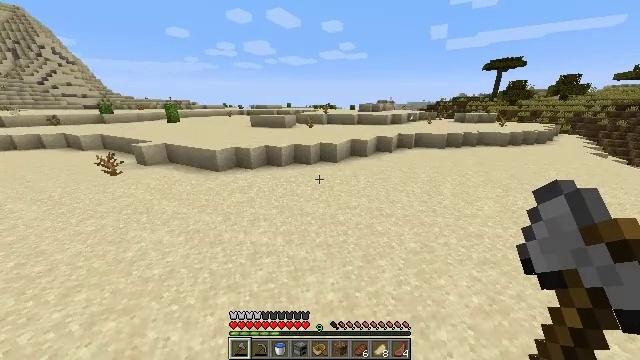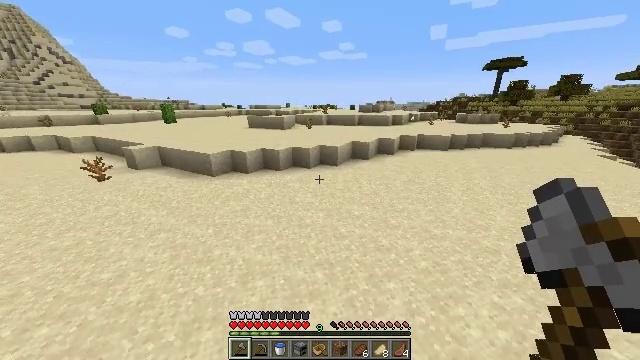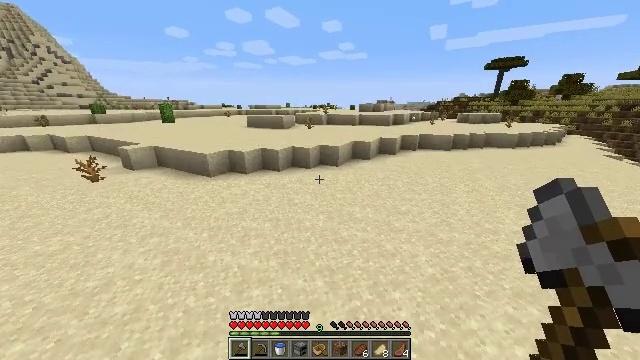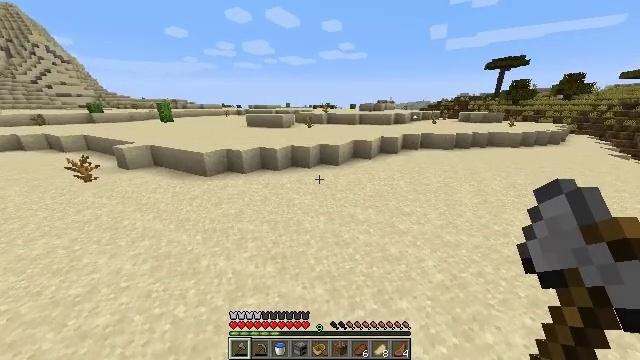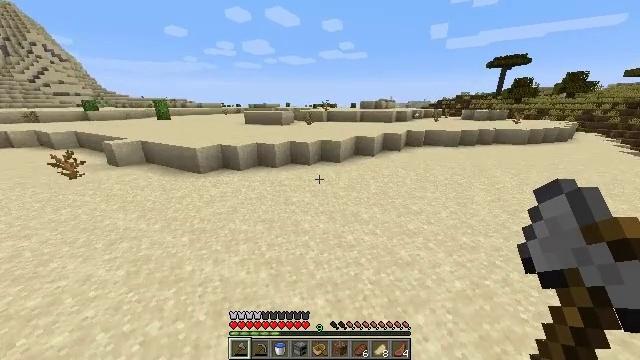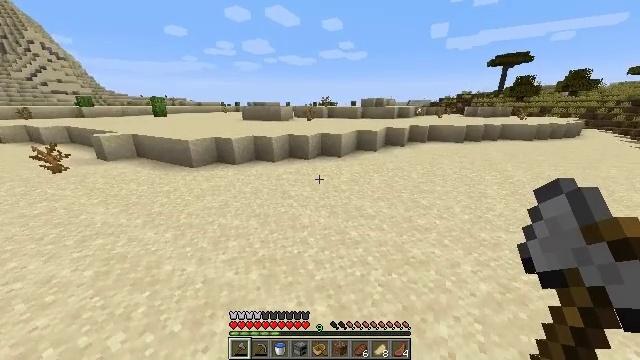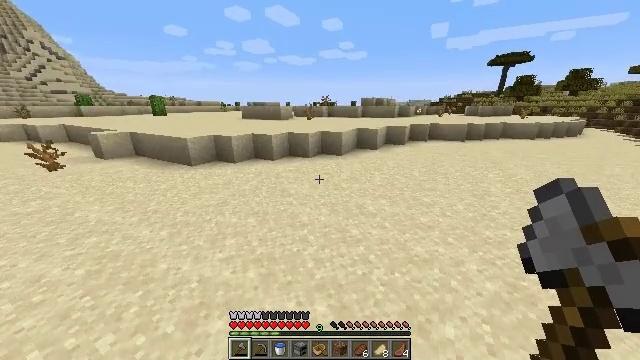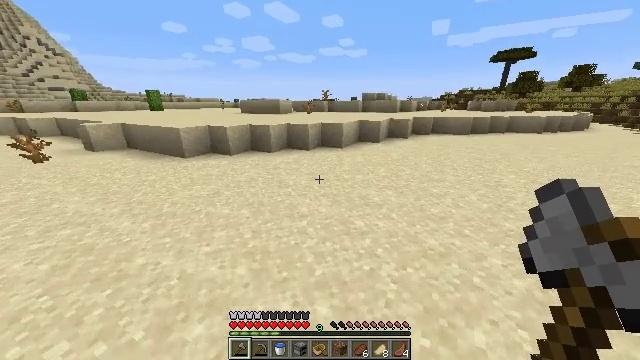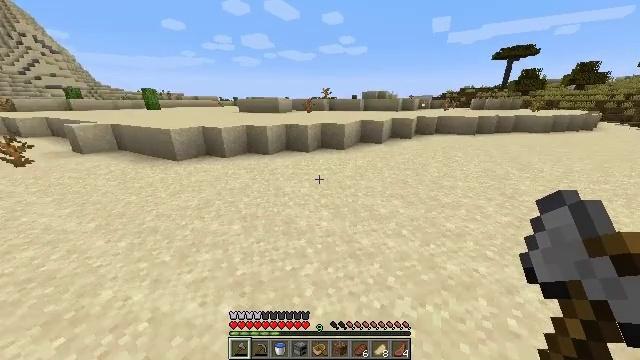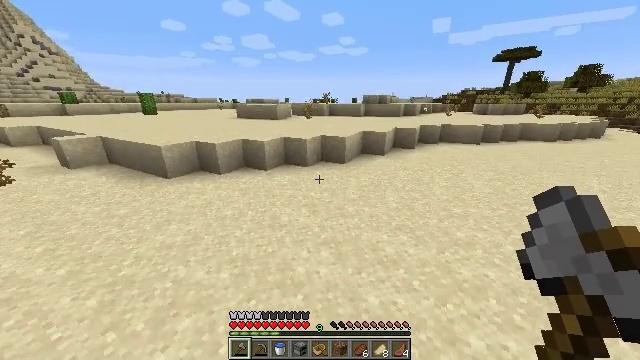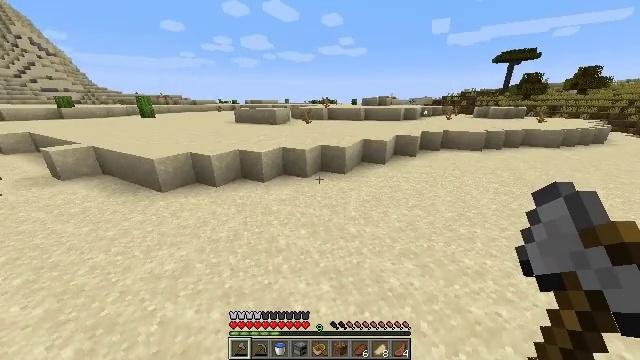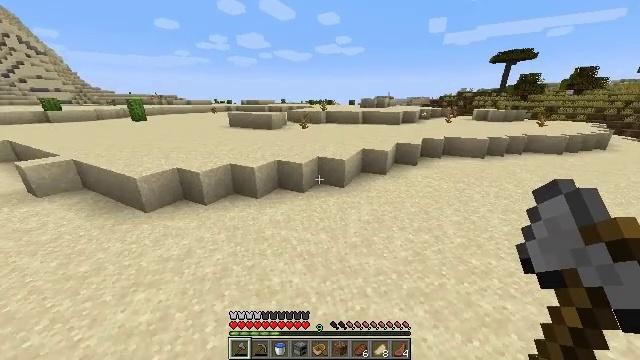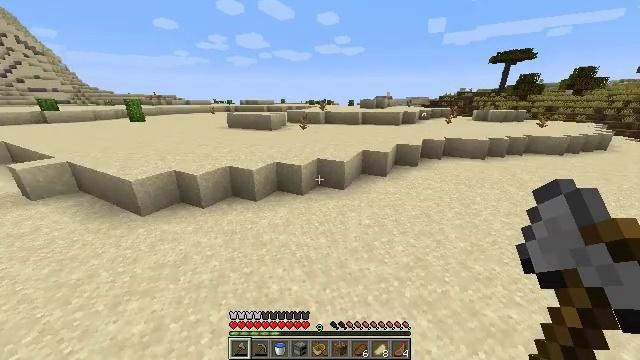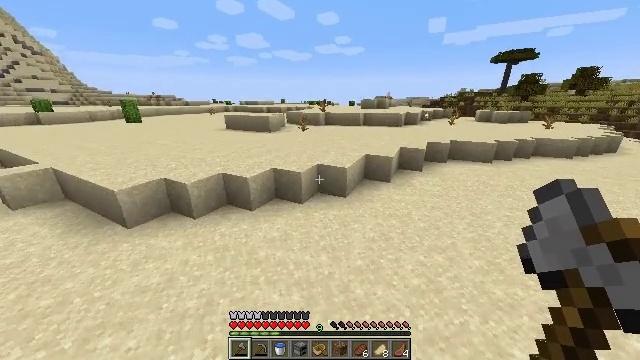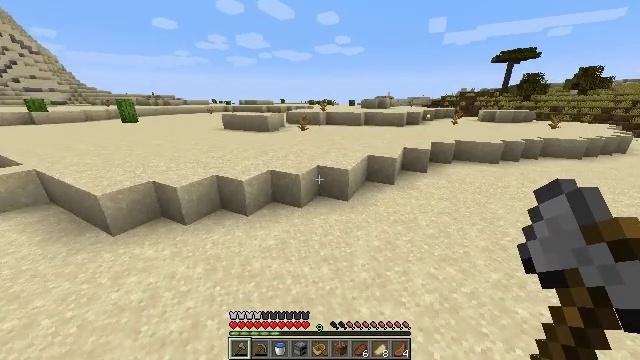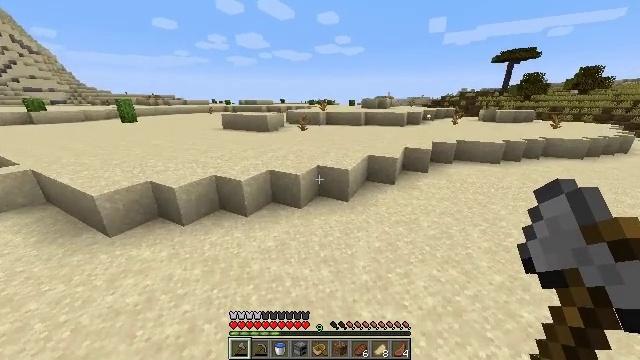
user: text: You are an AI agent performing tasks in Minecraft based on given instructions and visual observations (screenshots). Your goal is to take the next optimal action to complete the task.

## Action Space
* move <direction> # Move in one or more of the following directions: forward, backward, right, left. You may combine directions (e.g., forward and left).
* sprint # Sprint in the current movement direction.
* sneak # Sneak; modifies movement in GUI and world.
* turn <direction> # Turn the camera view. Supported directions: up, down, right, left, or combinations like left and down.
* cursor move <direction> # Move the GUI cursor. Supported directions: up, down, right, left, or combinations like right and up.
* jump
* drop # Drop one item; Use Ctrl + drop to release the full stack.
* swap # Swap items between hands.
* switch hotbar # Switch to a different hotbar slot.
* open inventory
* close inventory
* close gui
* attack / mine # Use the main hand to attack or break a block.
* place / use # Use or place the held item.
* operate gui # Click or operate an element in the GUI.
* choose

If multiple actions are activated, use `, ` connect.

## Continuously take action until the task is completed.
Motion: motion action
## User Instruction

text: Mine blue terracotta.
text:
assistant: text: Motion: move forward, sprint, jump
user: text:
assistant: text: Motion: move forward, sprint, jump
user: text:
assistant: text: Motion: move forward, sprint, jump
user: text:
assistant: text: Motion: move forward, sprint, jump
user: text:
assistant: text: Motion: move forward, sprint, jump
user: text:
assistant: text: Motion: move forward, sprint, jump
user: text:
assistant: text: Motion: move forward, sprint, jump
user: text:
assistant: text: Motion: move forward, sprint, jump
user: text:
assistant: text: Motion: move forward, sprint, jump
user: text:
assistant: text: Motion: move forward, sprint, jump
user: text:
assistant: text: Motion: move forward, sprint, jump
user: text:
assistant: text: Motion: move forward, sprint, jump
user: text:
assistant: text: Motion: move forward, sprint, jump
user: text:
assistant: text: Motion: move forward, sprint, jump
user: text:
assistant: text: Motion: move forward, sprint, jump
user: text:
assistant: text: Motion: move forward, sprint, jump
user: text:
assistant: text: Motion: move forward, sprint, jump
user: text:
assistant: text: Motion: move forward, sprint, jump
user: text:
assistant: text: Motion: move forward, sprint, turn down, jump
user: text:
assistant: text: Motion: move forward, sprint, turn right and down, jump
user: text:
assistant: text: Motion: move forward, sprint, jump
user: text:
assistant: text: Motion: move forward, sprint, jump
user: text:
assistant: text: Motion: move forward, sprint, jump
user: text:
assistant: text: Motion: move forward, sprint, jump
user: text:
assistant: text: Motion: move forward, sprint, jump
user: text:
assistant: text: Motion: move forward, sprint, jump
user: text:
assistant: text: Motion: move forward, sprint, jump
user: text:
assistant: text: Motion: move forward, sprint, jump
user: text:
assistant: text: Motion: move forward, sprint, jump
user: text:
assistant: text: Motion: move forward, sprint, jump